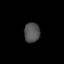
Tissue: lung
Cell type: Endothelial cells
Senescence score: 0.7527
Nuclear area (px): 305
Mean DAPI intensity: 82.23